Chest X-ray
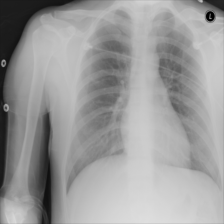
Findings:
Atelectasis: negative
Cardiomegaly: negative
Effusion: negative
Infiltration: negative
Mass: negative
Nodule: negative
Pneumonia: negative
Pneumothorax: negative
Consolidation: negative
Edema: negative
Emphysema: negative
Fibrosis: negative
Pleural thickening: negative
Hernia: negative